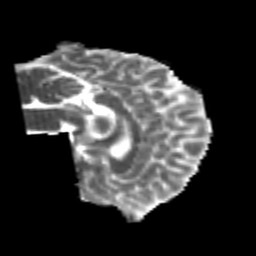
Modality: MD
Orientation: sagittal
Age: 22
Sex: male
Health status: healthy
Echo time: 0.074 s